Field crop: maize
Growth stage: 2
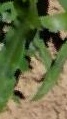
Species: maize